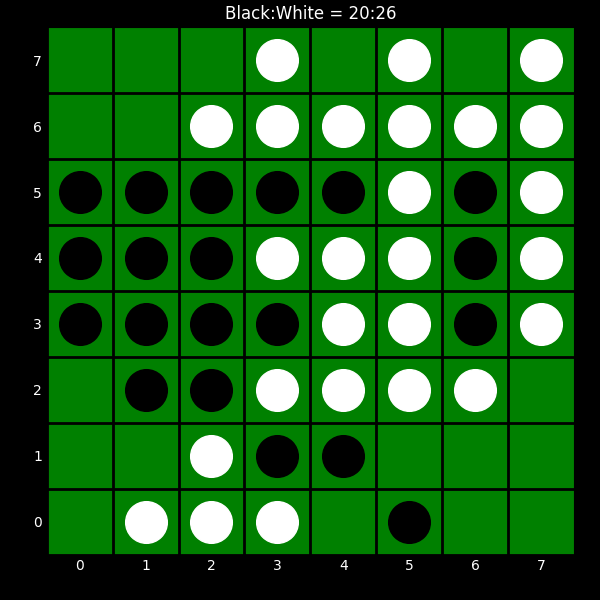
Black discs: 20
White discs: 26